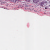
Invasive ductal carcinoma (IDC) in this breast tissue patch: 1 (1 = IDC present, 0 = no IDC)